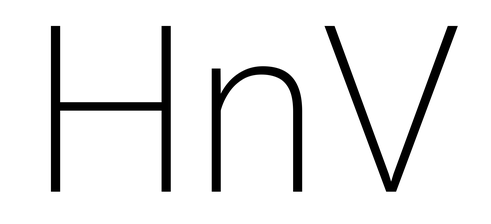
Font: Roboto_ExtraLight